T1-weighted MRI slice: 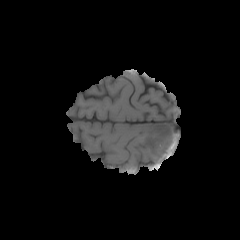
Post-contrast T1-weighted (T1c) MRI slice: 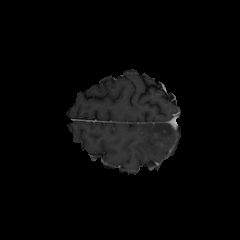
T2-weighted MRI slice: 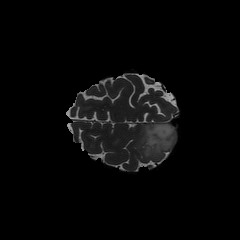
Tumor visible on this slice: yes